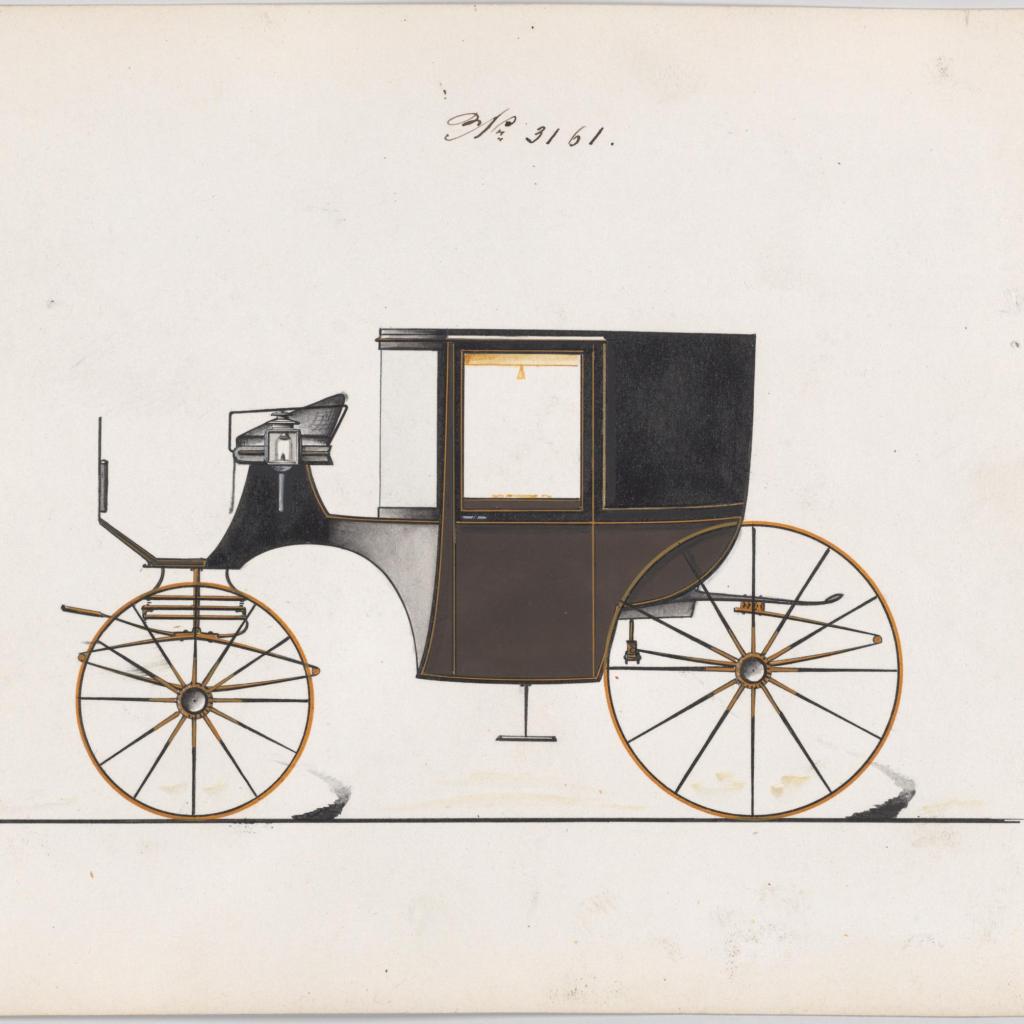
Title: Design for Coupé, no. 3161
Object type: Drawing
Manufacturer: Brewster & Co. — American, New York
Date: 1875
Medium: Pen and black ink, watercolor and gouache with gum arabic and metallic ink
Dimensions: sheet: 6 5/8 x 9 5/8 in. (16.8 x 24.4 cm)
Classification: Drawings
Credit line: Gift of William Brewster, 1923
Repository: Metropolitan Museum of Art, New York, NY